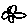
Label: flower